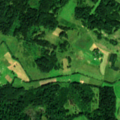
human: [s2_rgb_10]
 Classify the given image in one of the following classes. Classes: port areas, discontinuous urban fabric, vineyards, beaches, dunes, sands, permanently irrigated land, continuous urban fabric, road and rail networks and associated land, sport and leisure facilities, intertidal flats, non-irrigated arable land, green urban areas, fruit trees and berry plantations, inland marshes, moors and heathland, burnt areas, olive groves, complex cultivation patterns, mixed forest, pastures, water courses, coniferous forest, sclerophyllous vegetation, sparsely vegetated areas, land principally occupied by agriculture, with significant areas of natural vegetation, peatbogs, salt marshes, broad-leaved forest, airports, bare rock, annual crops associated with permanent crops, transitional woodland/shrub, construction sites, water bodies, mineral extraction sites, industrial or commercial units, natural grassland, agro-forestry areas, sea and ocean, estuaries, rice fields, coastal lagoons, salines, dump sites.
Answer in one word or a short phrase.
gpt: pastures, complex cultivation patterns, land principally occupied by agriculture, with significant areas of natural vegetation, broad-leaved forest